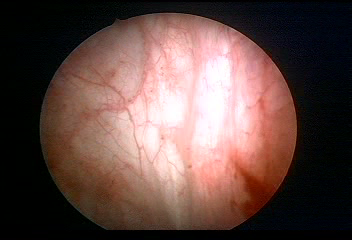
Modality: WLC
Class: Normal mucosa
Bladder cancer association: No